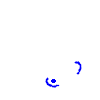
Particle: pion